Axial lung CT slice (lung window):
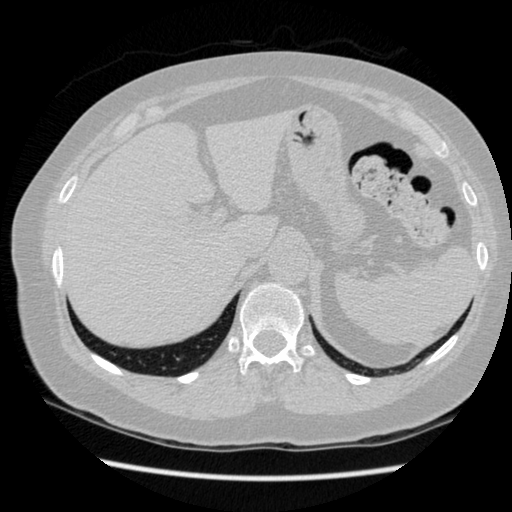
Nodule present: no